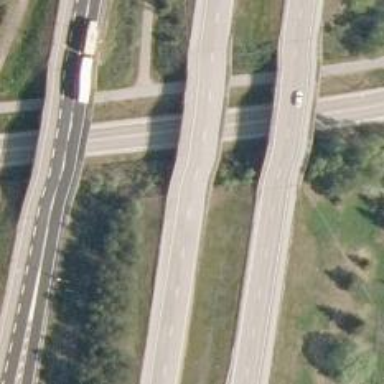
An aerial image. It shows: Motorway bridge.